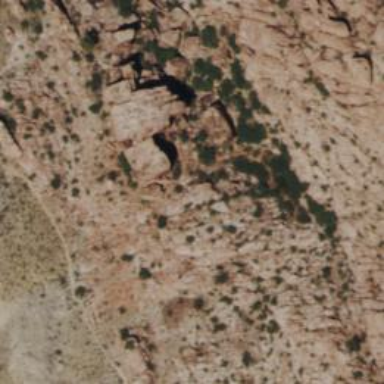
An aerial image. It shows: Natural cliff.